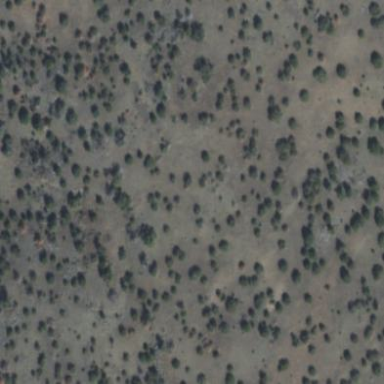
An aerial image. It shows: Area covered in scrub vegetation.